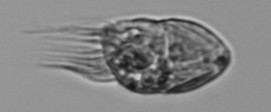
Label: Strombidium_morphotype1